Question: I have this code which gives me the below output in firebug, so according to this output I can filter the 'td' and assign a different background color, Right?

My code
'''
loadComplete: function() {
var i, names=this.p.groupingView.sortnames[0], l = names.length;
for (i=0;i<l;i++) {
if (names[i]==='envVariable') {
$(this).jqGrid('groupingToggle',this.id+"ghead_"+i);
} else {
// hide the grouping row
$('#'+this.id+"ghead_"+i).hide();
}
}
var getColumnIndexByName = function(grid, columnName) {
var cm = grid.jqGrid('getGridParam','colModel'),i=0,l=cm.length;
for (; i<l; i++) {
if (cm[i].name===columnName) {
return i; // return the index
}
}
return -1;
};
var iCol = getColumnIndexByName($(this),'isEqual'),
cRows = this.rows.length, iRow, row, className;
for (iRow=0; iRow<cRows; iRow++) {
row = this.rows[iRow];
className = row.className;
if ($.inArray('jqgrow', className.split(' ')) > 0) { // $(row).hasClass('jqgrow')
//this prints into console
console.info(row.cells[iCol]);
//here i am trying to apply filter
$(row.cells[iCol])
.filter("false")
.css("background", "#c8ebcc",
"background-color", "#DCFFFF",
"background-image", "none");
}
}
}
'''
# **Updated**
@Oleg: I need to hide all the rows that has as and show only rows having as with all changed background color. So i modified your code something like below, but it does not hide the rows, it just displays the whole thing, without any change, where am i going wrong?
'''
var i, l, data = this.p.data, rows = this.rows, item;
l = data.length;
for (i=0;i<l;i++) {
item = data[i];
if (!item.isEqual) {
$(rows.namedItem(item._id_))
.css({
"background-color": "#DCFFFF",
"background-image": "none"
});
}
else
{
$(rows.namedItem(item._id_)).hide();
}
}
'''
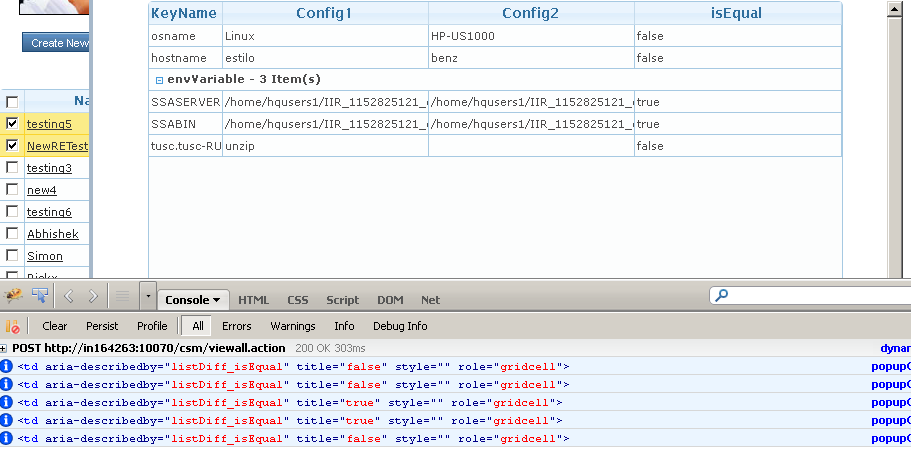
Answer: I suppose, that your current question continues <URL>. In the case you use data and you can very easy get the contain of all grid data. You can first define the additional the hidden grid column:
'''
{ name: 'isEqual', index: 'isEqual', width: 100, hidden:true }
'''
and then append 'loadComplete' with the following code:
'''
var i, l, data = this.p.data, rows = this.rows, item;
l = data.length;
for (i=0;i<l;i++) {
item = data[i];
if (!item.isEqual) {
$(rows.namedItem(item._id_))
.css({
"background-color": "#DCFFFF",
"background-image": "none"
});
}
}
'''
The results will be

See the demo <URL>.